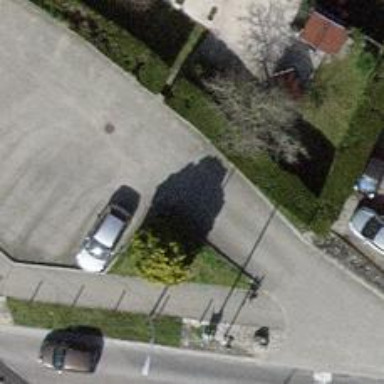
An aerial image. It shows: Parking aisle designated as service road.